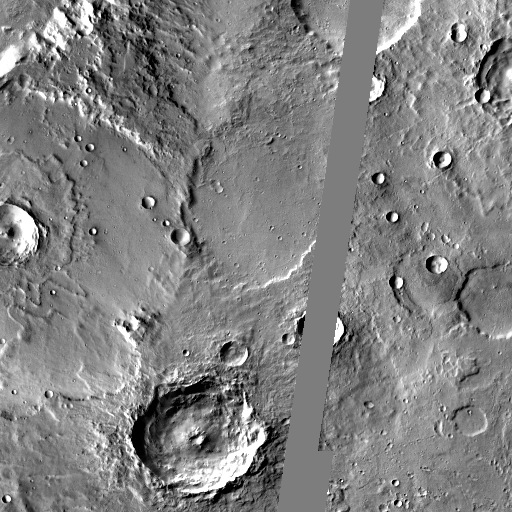
Crater classes present: Background, Other, Layered, Buried, Secondary